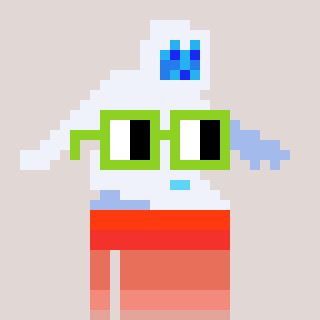
a pixel art character with square light green glasses, a yeti-shaped head and a gunk-colored body on a warm background